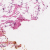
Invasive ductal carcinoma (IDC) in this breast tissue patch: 0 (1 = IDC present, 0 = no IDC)